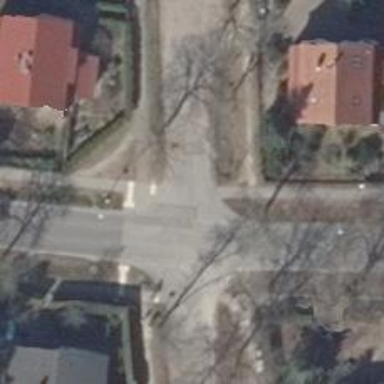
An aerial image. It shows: Residential road with asphalt surface. Both sides have sidewalks.